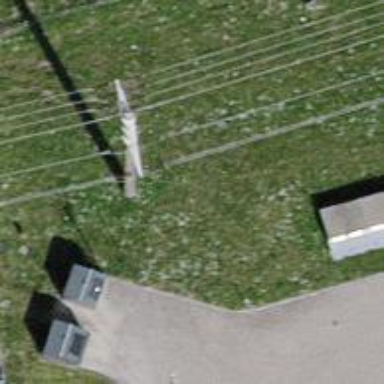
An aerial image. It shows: Power pole.